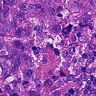
Metastatic tissue present: yes